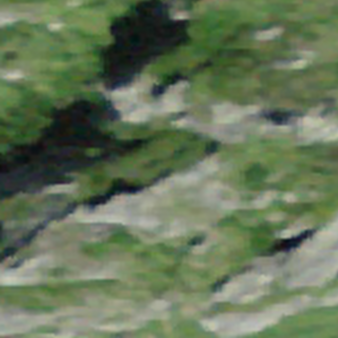
Label: other